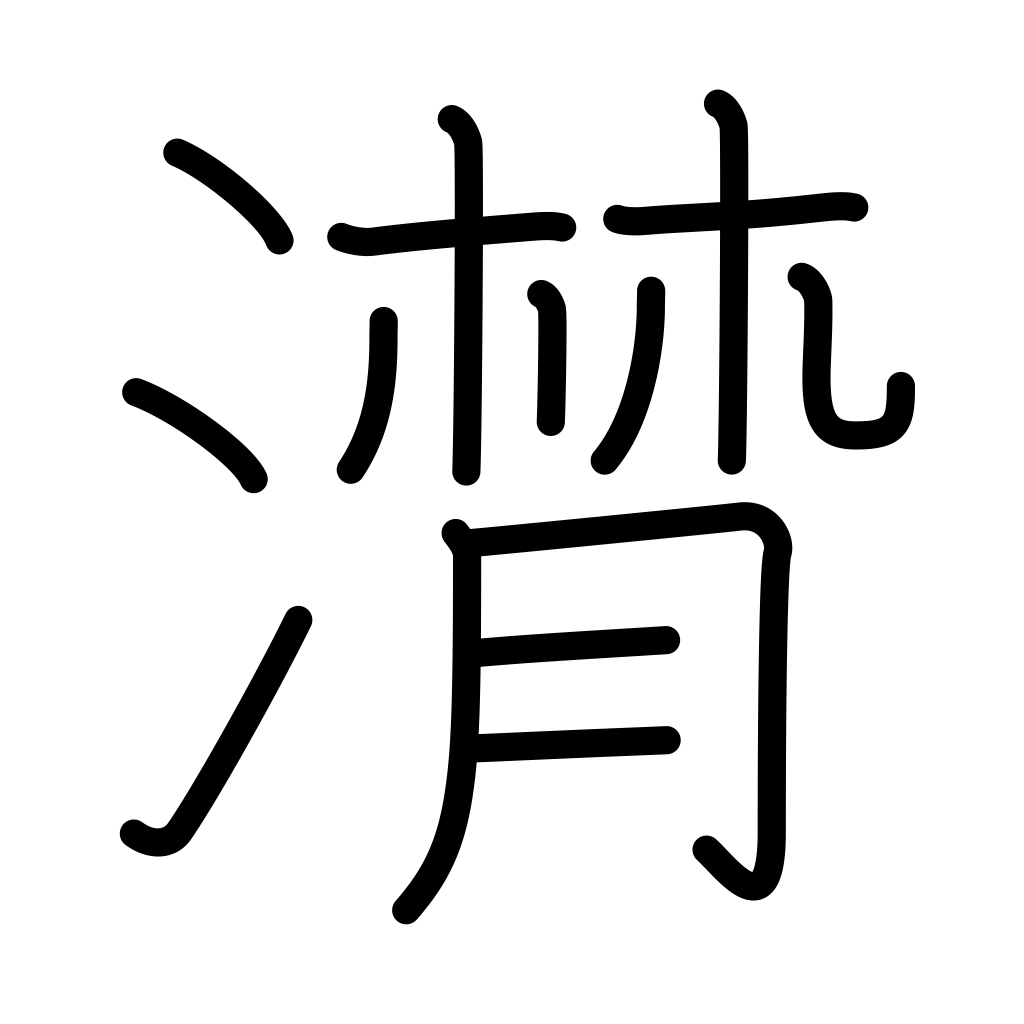
Meaning: flowing of tears